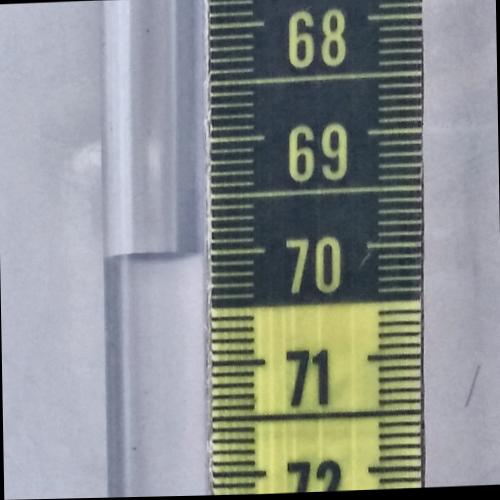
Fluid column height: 70.0 cm